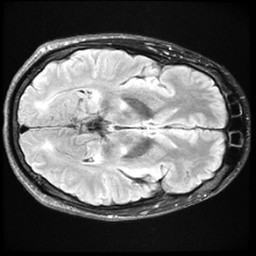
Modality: FLAIR
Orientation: axial
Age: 35
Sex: male
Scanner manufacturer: ge
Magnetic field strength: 3 T
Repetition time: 11 s
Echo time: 0.1497 s